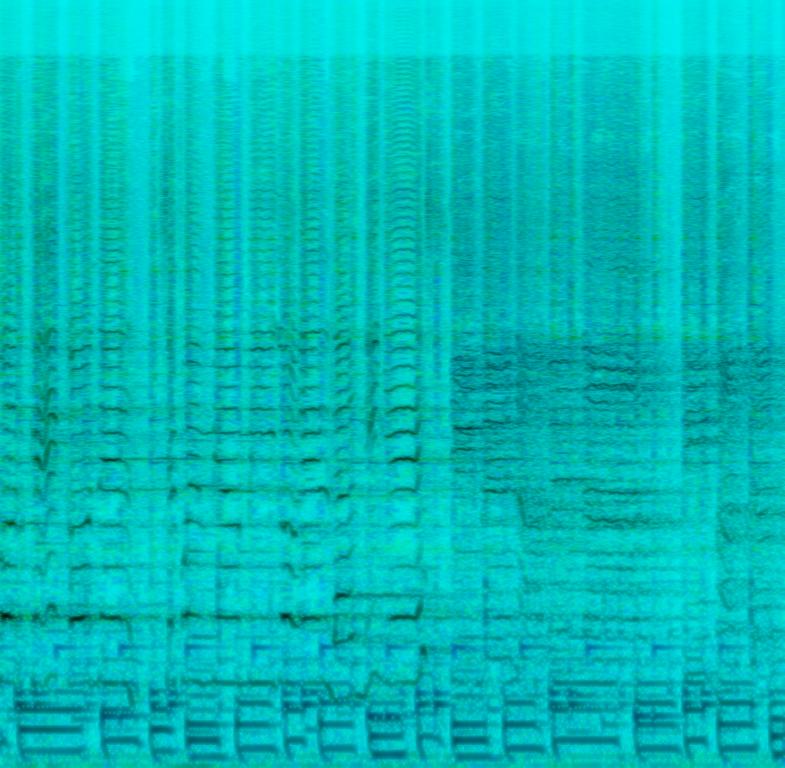
This is a Latin salsa dance music piece. There are male vocals singing loudly in the Spanish language. There is a groovy bass line. The rhythmic background is provided by the cowbell strokes. The atmosphere is lively. This piece could be used as an accompaniment piece for a Latin dance course.